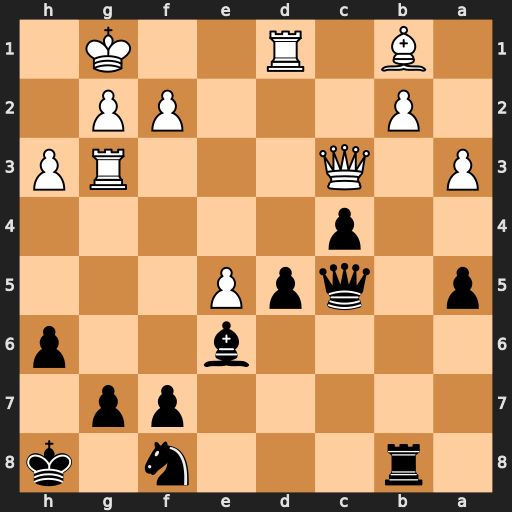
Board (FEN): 1r3n1k/5pp1/4b2p/p1qpP3/2p5/P1Q3RP/1P3PP1/1B1R2K1
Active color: b
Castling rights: -
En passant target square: -
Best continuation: Rb3 Qd4 Qxd4 Rxd4 Rxb2